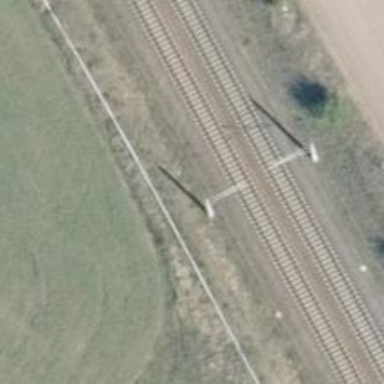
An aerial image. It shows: Railway milestone with catenary mast.